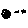
Label: moon